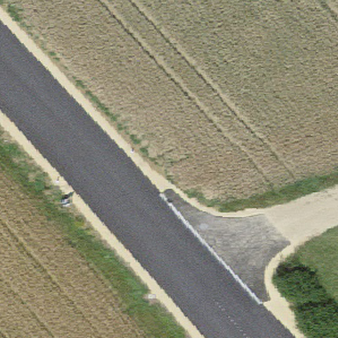
Label: other